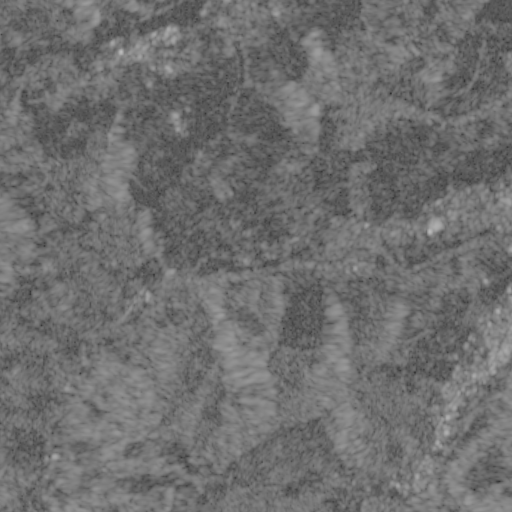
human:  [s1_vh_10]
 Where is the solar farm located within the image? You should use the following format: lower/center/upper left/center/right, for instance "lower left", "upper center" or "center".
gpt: The solar farm is located in the center of the image.
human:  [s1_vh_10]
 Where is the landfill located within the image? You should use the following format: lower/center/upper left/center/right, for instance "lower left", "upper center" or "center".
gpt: There is no landfill in the image.

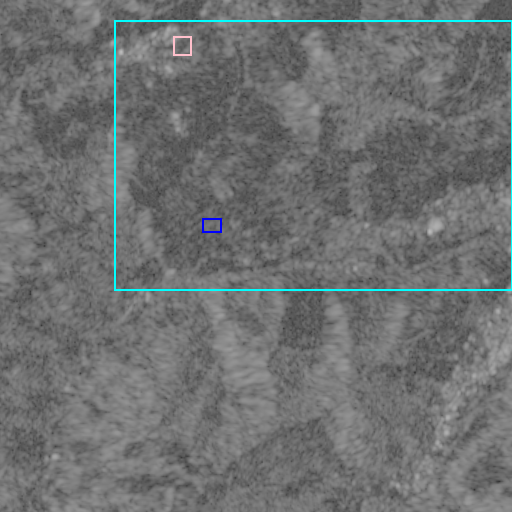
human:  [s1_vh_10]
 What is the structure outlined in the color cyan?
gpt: The structure outlined in cyan is a crop field.
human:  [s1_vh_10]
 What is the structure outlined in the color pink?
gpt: The structure outlined in pink is a park.
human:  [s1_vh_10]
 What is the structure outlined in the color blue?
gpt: The structure outlined in blue is a solar farm.
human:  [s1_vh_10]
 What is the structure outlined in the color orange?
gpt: There is no orange outline.